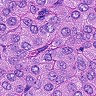
Metastatic tissue present: yes